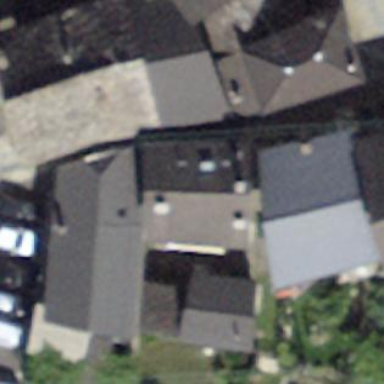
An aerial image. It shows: Building with gabled roof oriented along its length.